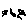
Label: moon